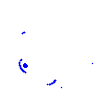
Particle: kaon